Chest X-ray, PA view. Patient: 66 years old, sex M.
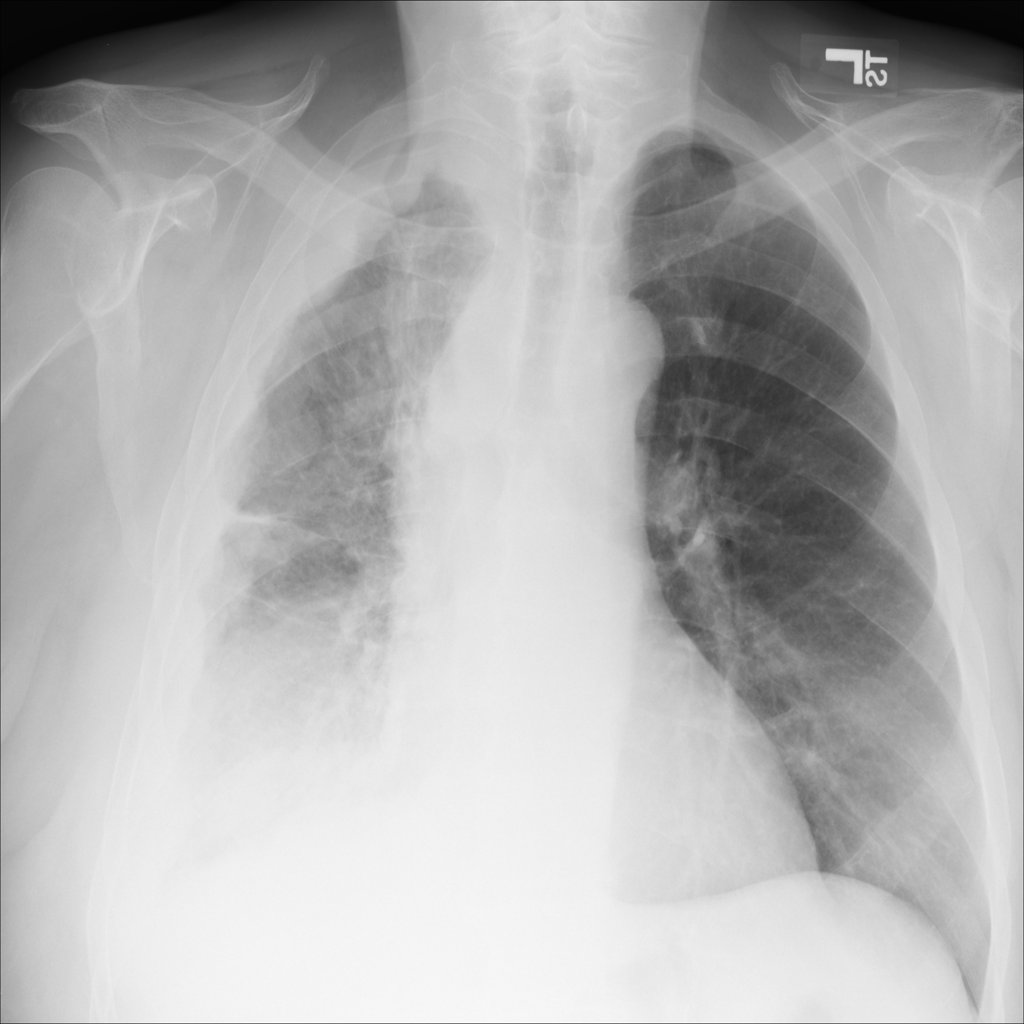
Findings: No Finding